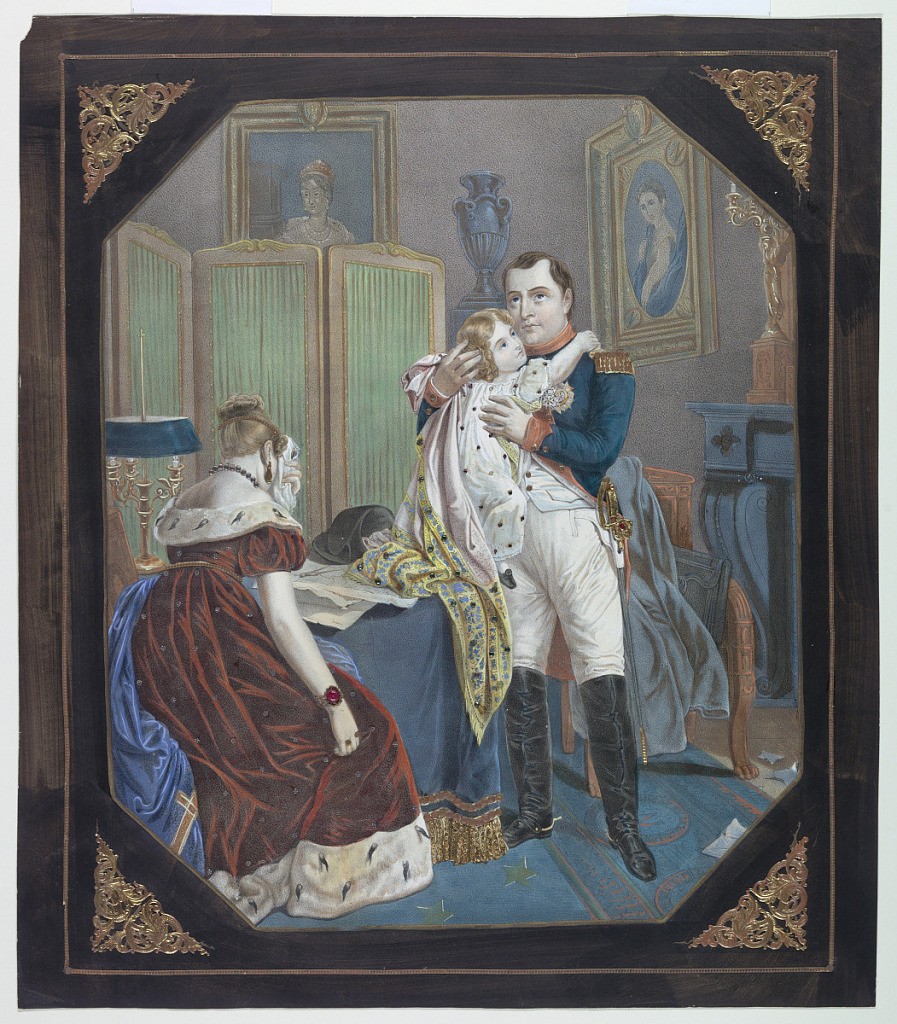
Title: "Tinsel Picture": Napoleon and Empress Marie-Louise with the King of Rome
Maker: Napoleon Bonaparte, French, 1769 – 1821
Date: ca. 1860
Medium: Hand-colored lithograph, with applied, machine-cut, embossed gold paper, shredded mica and pailettes, brush and gouache on thick white wove paper
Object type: Print
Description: Napoleon standing with the King of Rome in his arms; Marie-Louise sitting turned away, with a hankerchief to her eyes, in a red robe trimmed with ermine; a screen and portraits behind.